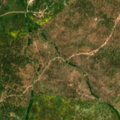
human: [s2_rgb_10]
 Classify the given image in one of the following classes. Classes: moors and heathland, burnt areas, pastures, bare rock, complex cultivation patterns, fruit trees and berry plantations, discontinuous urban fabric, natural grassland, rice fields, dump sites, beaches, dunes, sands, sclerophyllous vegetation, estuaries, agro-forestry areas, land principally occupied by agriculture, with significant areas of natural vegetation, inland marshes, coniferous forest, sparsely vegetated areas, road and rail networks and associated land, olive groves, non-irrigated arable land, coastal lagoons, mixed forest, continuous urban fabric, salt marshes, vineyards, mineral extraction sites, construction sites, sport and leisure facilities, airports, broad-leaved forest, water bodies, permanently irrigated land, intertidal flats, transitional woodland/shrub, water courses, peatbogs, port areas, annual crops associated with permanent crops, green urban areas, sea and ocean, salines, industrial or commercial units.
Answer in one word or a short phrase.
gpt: continuous urban fabric